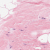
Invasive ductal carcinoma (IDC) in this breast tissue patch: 0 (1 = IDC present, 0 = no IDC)